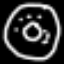
Label: donut